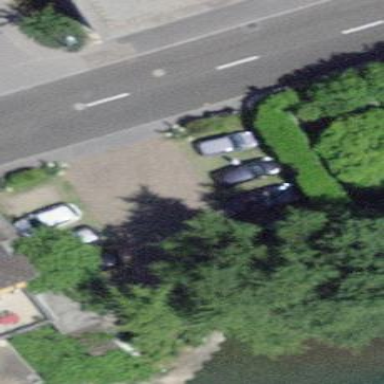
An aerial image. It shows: Parking area with surface.